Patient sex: F
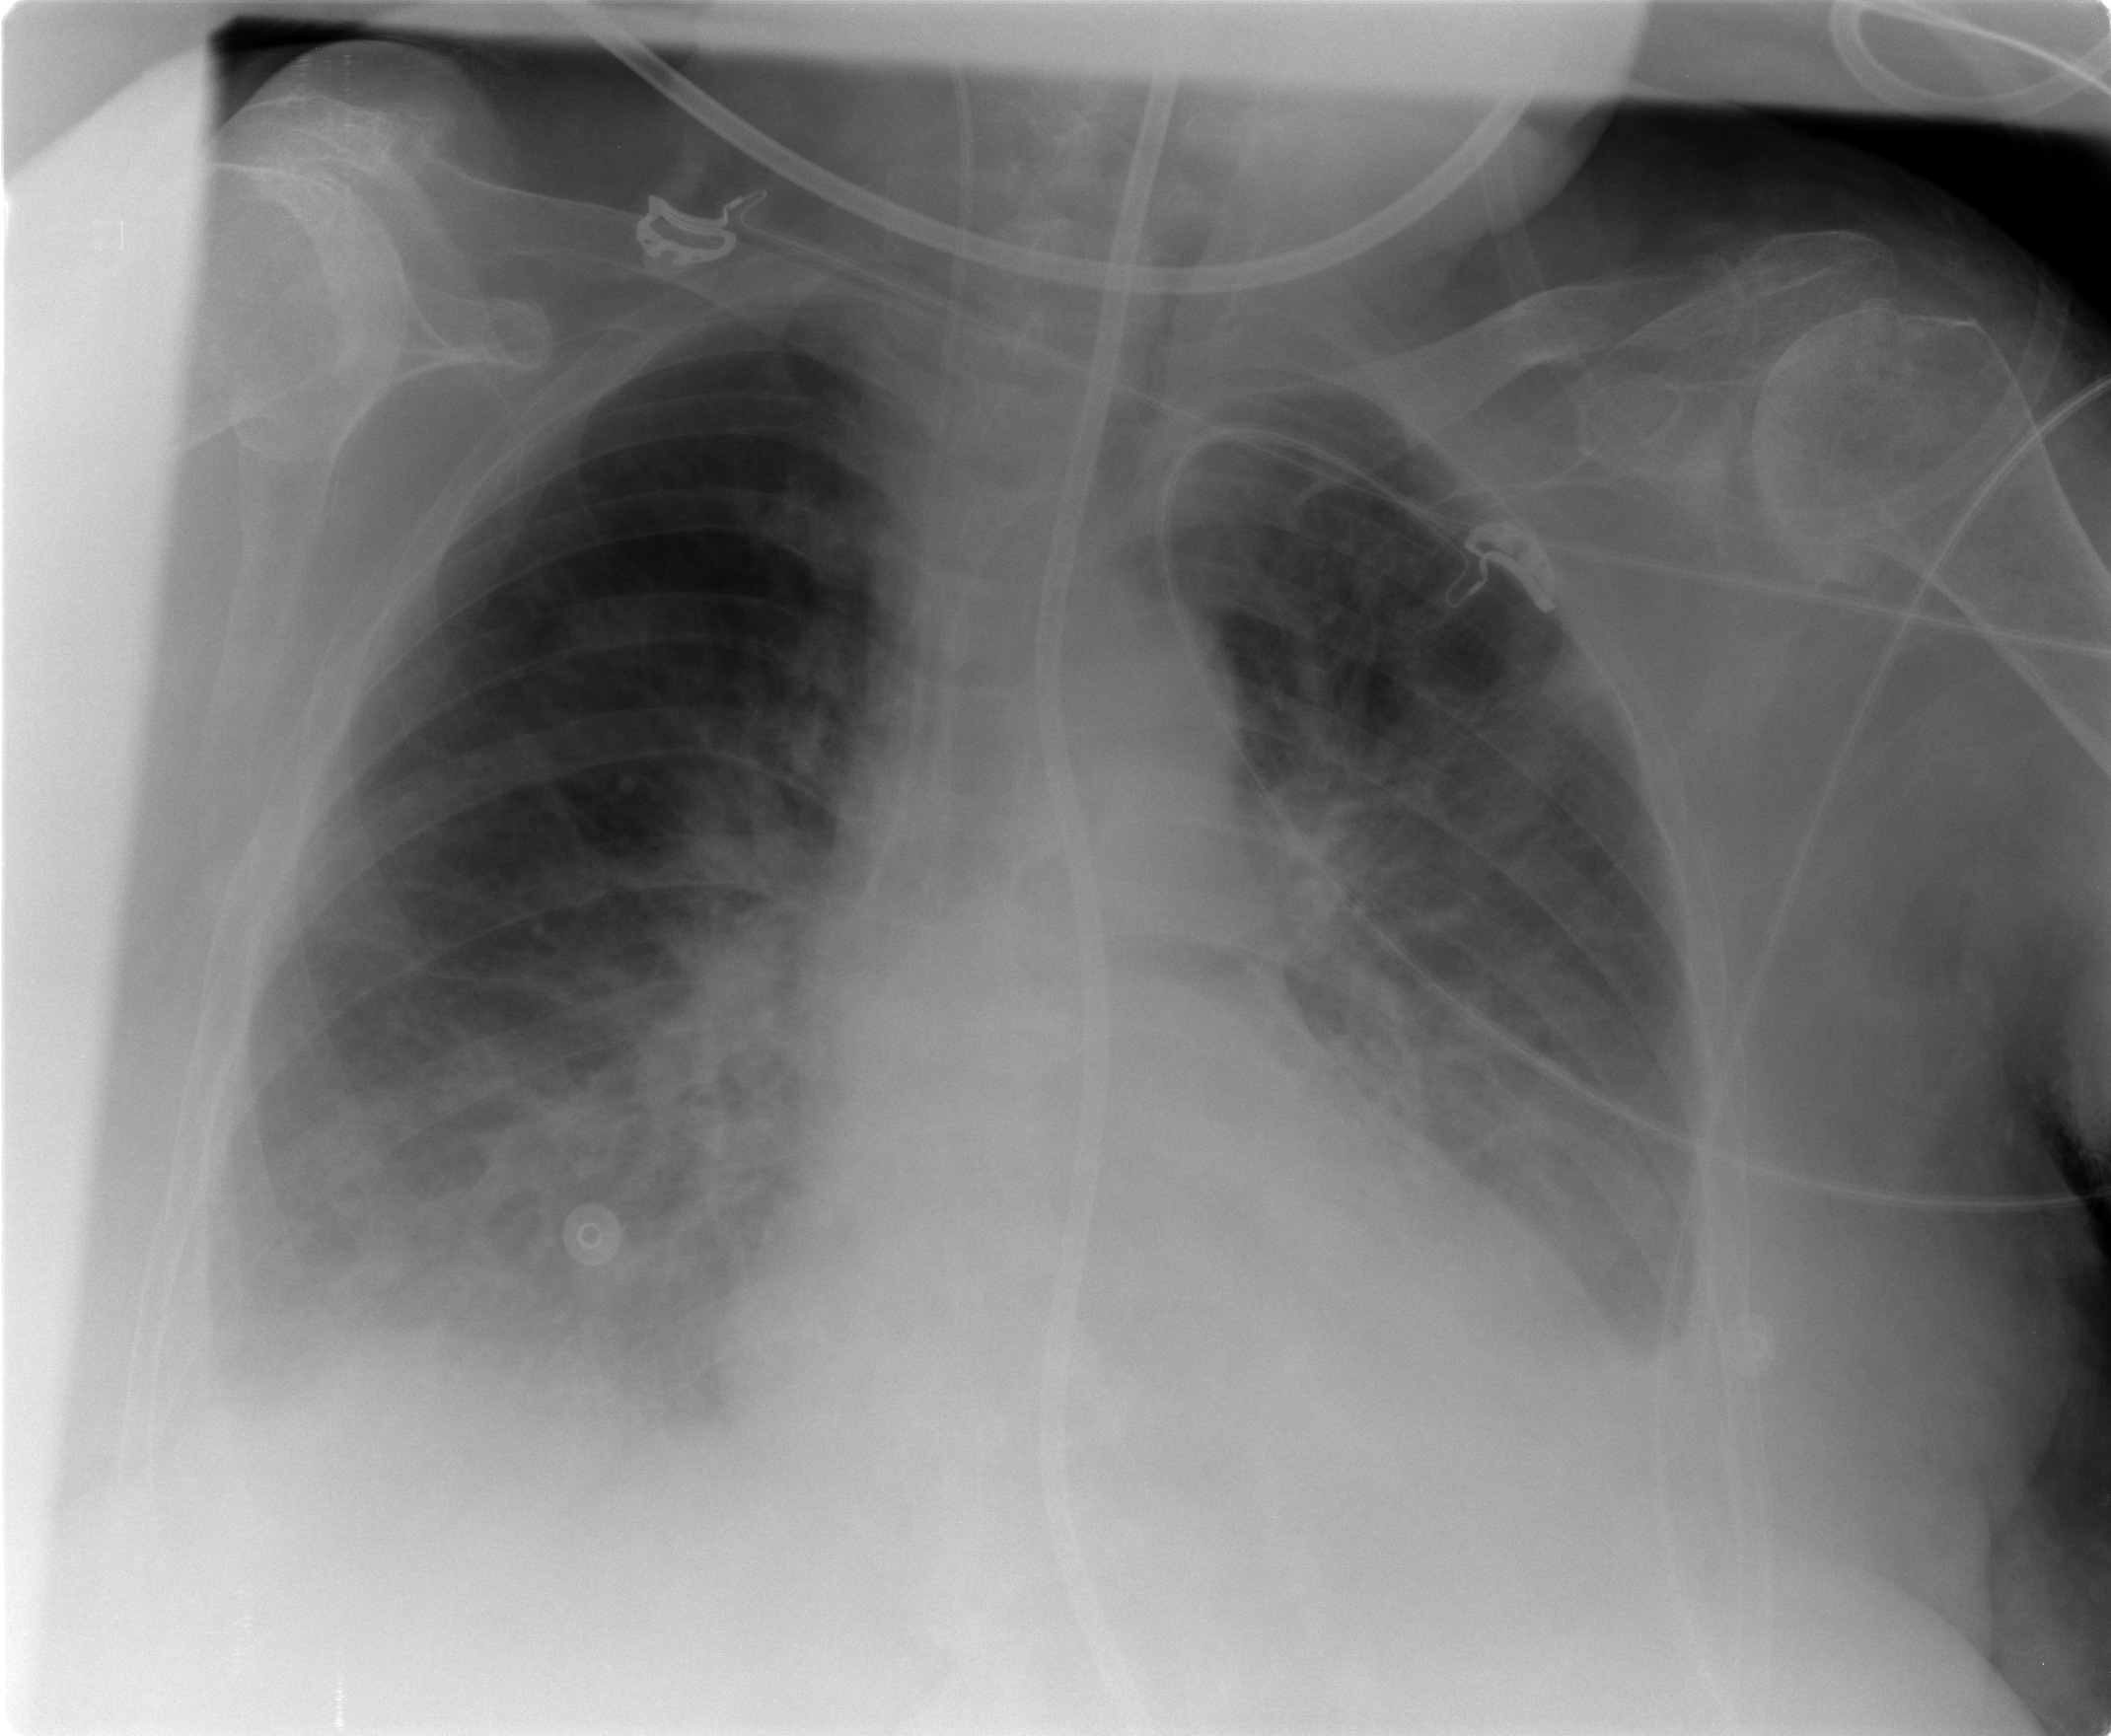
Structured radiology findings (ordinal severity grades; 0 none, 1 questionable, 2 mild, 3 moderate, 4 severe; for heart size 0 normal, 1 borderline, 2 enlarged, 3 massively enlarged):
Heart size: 0
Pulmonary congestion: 2
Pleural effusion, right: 2
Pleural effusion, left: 1
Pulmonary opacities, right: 2
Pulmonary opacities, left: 1
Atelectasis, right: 2
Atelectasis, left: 2